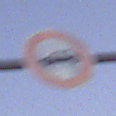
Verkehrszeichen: VerbotPersonenkraftwagen
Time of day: Dusk
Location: Outdoor (Nature)
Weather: Clear
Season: NotSpecified
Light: Natural